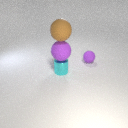
small cyan metal cylinder below large brown rubber sphere